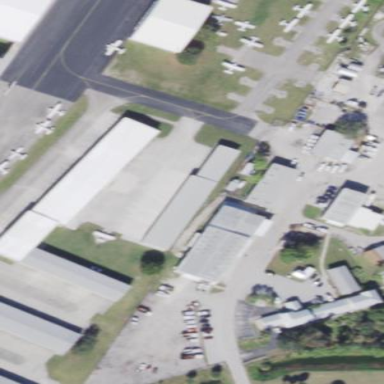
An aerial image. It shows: Building designed as airport hangar.